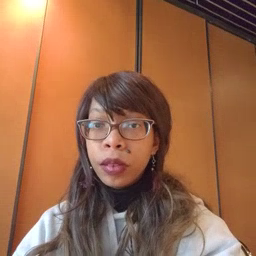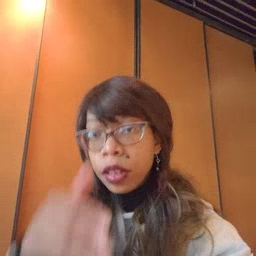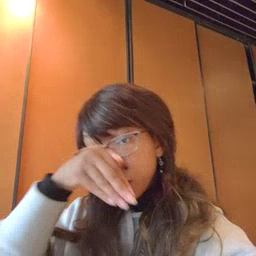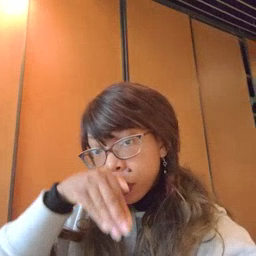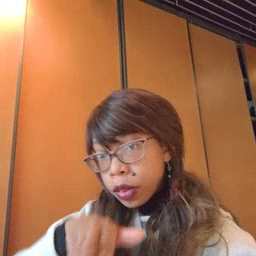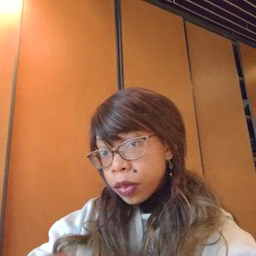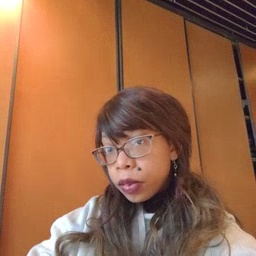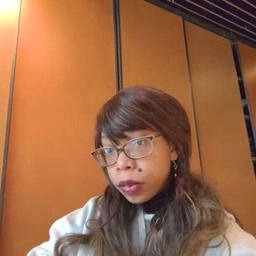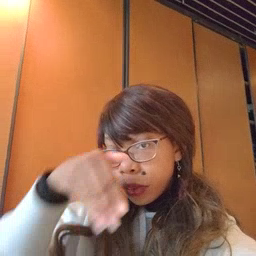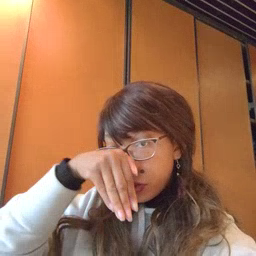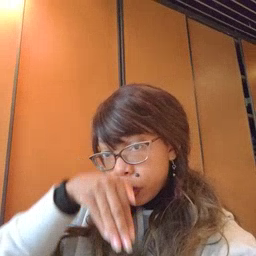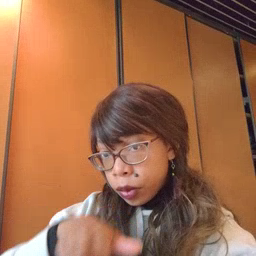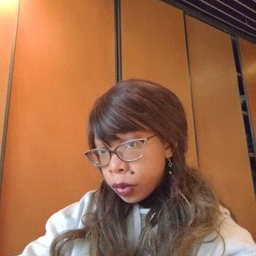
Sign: elephant